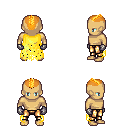
a pixel art fantasy rpg character, male body template, human, tanned skin, yellow tattered cape, gold greaves, light blonde short mohawk hairstyle, metal gloves, four views (front, back, left, right), 2x2 character sprite sheet, small pixel art, hard edges, no anti-aliasing